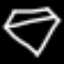
Label: diamond